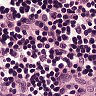
Metastatic tissue present: no